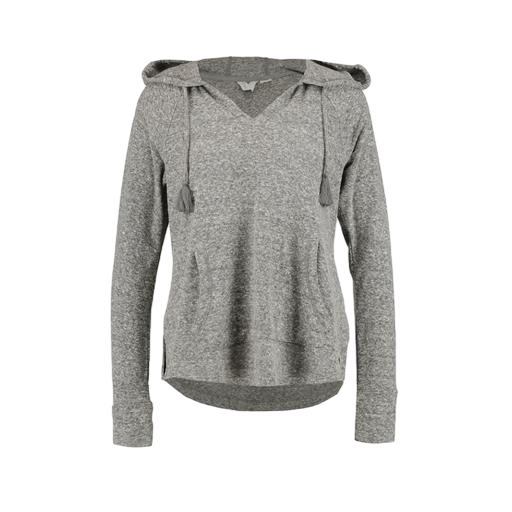
grey hoodie, long sleeved hoodie, gray long-sleeve cozy top, white background